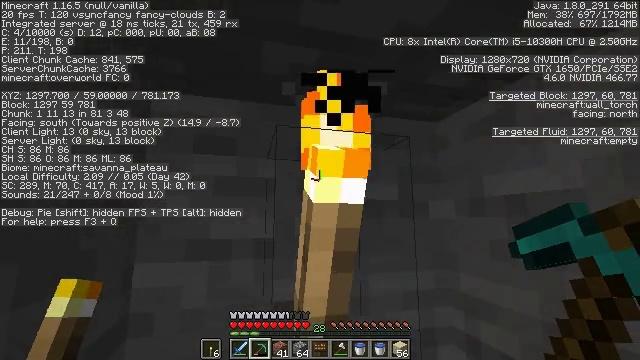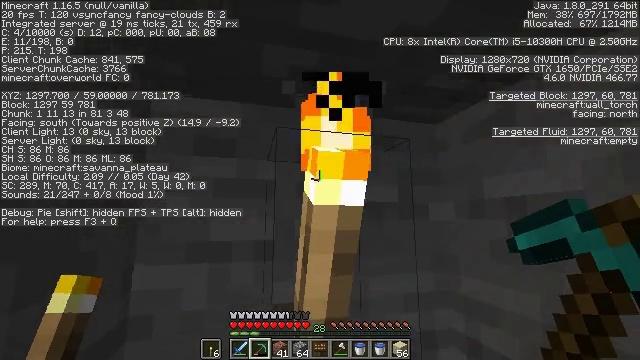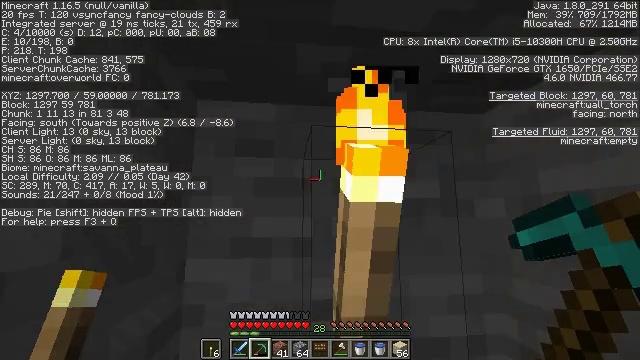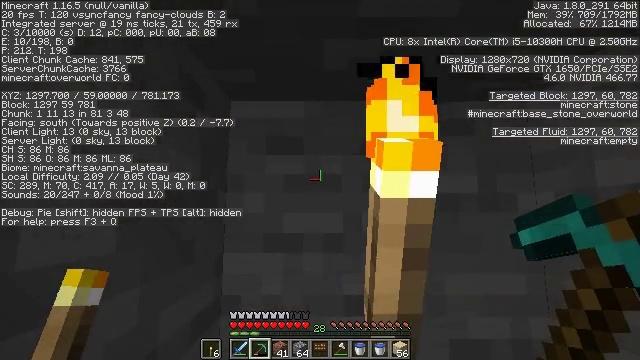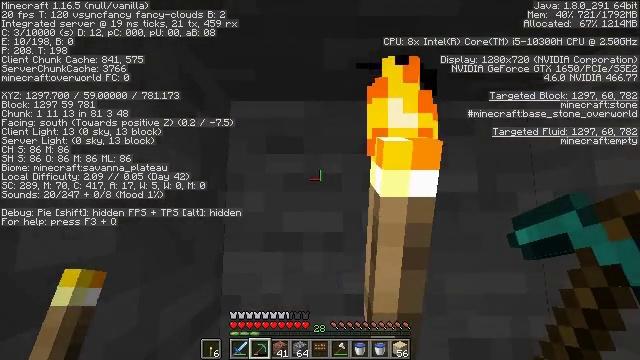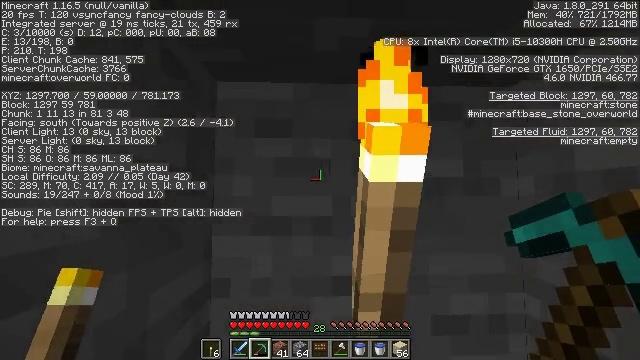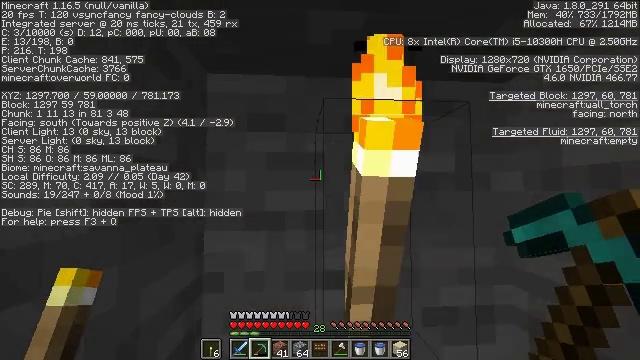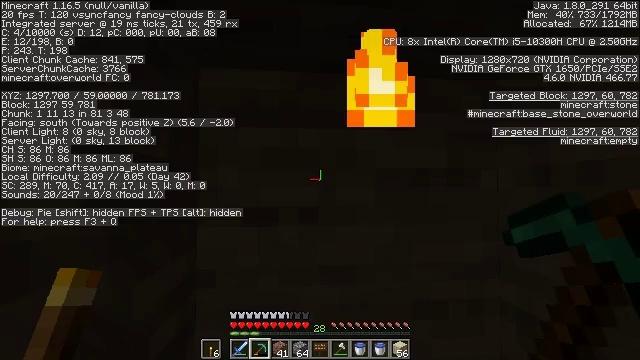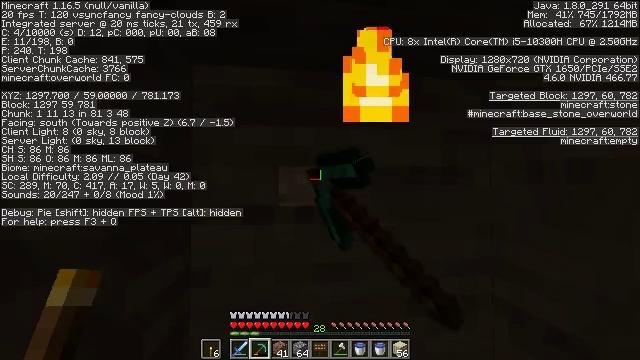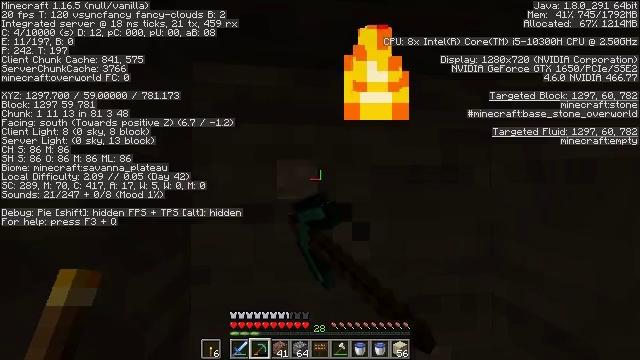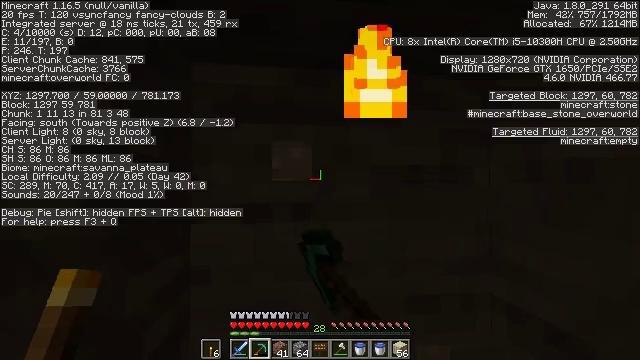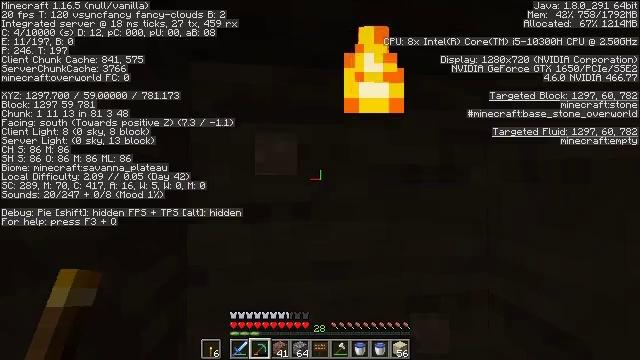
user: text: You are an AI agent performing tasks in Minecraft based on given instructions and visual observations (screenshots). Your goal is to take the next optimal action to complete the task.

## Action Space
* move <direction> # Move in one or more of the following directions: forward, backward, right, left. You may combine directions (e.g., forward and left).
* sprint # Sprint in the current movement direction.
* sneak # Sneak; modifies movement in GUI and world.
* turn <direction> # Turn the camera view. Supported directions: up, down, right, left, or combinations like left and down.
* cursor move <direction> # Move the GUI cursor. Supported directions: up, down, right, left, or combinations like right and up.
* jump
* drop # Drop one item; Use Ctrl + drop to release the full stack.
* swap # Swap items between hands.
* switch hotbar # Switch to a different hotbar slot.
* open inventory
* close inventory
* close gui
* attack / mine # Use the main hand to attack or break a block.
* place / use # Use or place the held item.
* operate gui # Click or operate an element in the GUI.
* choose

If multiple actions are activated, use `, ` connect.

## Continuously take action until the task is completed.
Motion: motion action
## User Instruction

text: Destroy the wall torch to gather it.
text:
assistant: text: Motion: no_op
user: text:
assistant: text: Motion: turn left
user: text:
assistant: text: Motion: turn left
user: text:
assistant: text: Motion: no_op
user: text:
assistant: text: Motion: turn right and down
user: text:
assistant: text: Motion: turn right and down
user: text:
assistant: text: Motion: turn right, attack / mine
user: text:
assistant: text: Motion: turn right, attack / mine
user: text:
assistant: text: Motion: attack / mine
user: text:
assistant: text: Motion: no_op
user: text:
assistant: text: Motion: no_op
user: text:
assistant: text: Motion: no_op